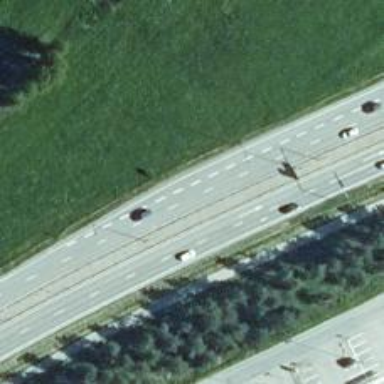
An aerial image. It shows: Asphalt road classified as trunk highway.